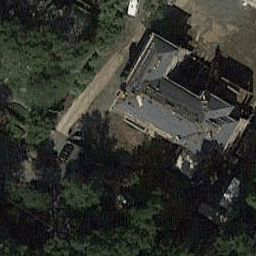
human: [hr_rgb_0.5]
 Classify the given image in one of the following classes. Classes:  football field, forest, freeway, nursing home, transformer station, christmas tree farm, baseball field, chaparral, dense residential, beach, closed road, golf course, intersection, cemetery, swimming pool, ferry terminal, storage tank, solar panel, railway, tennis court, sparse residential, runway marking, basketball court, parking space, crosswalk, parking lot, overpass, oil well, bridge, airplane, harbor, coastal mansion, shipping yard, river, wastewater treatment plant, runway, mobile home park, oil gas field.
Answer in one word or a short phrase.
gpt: sparse residential